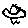
Label: bird